Field crop: maize
Growth stage: 2
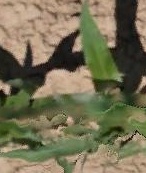
Species: maize